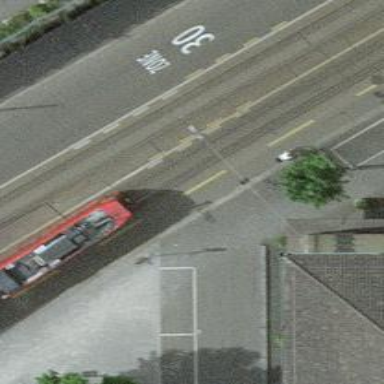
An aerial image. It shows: Tram level crossing on the railway.